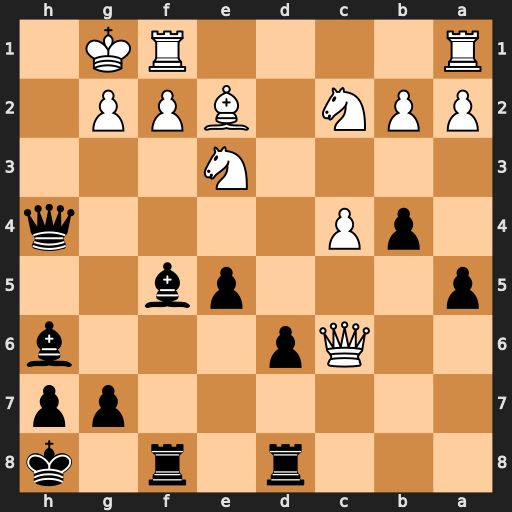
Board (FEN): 3r1r1k/6pp/2Qp3b/p3pb2/1pP4q/4N3/PPN1BPP1/R4RK1
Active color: b
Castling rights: -
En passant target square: -
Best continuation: Be4 Qxe4 Qxe4